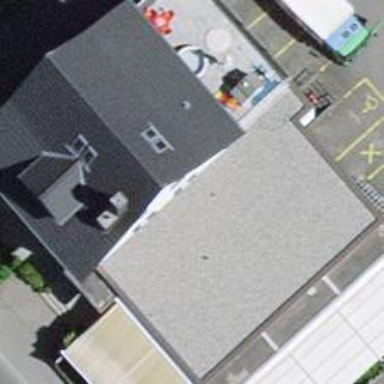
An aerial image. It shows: Restaurant.